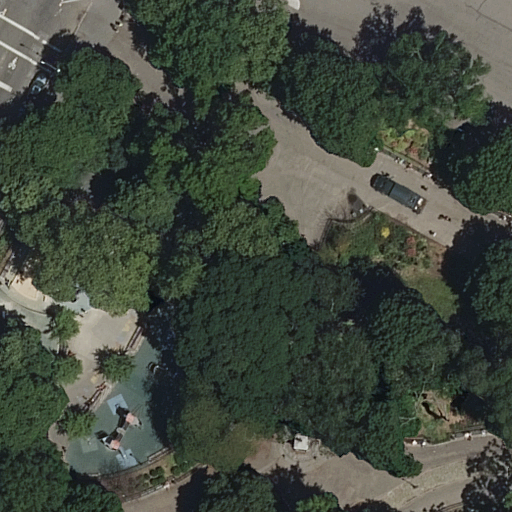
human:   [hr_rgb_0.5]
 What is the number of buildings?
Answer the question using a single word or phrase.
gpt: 0

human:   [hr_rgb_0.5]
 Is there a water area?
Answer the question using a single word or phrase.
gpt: yes

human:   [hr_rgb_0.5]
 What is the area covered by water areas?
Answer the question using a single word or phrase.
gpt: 7m2

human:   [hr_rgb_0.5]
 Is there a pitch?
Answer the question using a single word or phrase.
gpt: yes

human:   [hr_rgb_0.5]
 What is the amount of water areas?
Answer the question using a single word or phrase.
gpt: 1

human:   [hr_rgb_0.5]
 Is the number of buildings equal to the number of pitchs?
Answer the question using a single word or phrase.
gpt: no

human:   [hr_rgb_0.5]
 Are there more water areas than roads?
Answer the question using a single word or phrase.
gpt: no

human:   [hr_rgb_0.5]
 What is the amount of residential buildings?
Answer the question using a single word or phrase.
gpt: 0

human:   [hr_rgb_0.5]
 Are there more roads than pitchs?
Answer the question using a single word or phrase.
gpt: yes

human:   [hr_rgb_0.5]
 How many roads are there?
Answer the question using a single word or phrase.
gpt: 7

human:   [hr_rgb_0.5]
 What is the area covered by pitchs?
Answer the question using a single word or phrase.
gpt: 910m2

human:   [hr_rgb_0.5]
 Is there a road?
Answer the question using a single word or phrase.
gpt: yes

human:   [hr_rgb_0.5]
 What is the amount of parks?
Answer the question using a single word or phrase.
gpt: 1

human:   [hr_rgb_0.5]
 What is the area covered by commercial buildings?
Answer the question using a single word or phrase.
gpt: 0m2

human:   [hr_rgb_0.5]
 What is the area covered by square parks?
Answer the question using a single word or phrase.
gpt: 0m2

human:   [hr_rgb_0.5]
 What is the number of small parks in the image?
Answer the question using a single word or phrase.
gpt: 0

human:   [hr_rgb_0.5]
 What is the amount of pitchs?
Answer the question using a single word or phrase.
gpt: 2

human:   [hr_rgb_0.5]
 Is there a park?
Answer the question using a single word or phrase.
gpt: yes

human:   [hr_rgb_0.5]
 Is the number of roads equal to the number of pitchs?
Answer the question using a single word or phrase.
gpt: no

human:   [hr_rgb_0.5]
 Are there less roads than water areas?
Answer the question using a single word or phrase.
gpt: no

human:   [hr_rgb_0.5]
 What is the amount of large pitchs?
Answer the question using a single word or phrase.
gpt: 1

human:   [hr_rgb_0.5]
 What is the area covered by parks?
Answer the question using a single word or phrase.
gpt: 5241m2

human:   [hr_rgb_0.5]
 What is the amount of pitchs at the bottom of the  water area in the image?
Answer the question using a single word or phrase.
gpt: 0

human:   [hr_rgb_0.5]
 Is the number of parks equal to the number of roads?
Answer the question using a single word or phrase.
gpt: no

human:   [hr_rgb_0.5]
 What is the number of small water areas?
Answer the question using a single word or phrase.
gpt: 1

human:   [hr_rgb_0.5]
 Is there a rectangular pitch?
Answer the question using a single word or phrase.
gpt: yes

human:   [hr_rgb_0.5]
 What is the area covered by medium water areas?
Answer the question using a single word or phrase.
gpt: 0m2

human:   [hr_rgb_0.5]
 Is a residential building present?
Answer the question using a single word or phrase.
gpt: no

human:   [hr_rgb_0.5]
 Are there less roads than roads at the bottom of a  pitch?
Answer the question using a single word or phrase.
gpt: no

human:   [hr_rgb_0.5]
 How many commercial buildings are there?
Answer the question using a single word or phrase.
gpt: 0

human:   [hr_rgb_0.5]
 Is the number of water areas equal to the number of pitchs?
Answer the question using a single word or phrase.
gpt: no

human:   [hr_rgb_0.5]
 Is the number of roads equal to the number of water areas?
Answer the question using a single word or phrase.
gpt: no

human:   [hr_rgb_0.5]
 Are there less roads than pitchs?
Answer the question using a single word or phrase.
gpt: no

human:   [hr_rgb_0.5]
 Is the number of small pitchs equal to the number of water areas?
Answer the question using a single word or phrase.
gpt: yes

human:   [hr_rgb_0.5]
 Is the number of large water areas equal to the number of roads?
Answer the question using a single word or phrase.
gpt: no

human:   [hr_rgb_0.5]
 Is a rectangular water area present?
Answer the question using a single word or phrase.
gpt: yes

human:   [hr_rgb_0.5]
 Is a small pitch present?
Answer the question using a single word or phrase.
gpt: yes

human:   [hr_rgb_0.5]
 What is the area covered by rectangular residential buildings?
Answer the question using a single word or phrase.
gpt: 0m2

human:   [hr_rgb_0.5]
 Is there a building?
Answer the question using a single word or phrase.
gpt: no

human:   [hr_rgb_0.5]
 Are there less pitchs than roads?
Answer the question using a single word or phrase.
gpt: yes

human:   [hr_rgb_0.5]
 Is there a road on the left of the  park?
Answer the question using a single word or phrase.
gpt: yes

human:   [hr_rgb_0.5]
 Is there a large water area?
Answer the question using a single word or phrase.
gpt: no

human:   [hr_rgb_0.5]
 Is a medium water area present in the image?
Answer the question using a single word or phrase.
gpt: no

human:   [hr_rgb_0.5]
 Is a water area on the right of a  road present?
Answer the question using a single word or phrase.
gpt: yes

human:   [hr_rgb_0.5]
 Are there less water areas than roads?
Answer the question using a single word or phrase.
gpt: yes

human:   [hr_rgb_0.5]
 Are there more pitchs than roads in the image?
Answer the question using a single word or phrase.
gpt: no

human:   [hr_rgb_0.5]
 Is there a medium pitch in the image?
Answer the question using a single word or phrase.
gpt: no

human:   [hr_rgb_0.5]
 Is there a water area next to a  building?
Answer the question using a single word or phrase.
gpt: no

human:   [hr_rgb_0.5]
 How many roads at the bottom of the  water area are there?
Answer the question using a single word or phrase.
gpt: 2

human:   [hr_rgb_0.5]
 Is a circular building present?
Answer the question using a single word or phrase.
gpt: no

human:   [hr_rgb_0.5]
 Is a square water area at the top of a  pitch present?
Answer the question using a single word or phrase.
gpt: no

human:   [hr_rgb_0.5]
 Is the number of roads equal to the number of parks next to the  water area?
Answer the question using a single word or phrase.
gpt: no

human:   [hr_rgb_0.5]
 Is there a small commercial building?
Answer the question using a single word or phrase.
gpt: no

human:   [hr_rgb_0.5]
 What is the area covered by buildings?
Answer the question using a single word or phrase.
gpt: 0m2

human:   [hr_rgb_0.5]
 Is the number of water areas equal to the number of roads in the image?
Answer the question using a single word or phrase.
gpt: no

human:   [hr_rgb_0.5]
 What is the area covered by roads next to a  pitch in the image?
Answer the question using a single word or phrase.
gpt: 0m2

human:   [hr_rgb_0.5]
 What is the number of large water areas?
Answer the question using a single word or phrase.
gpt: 0

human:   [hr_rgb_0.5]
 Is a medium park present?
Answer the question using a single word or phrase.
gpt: no

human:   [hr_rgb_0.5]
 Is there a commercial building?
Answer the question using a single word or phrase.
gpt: no

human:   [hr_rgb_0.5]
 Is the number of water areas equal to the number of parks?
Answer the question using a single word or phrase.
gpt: yes

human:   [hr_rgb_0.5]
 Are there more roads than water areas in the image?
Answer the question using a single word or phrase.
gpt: yes

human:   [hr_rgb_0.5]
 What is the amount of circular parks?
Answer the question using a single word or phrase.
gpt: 0

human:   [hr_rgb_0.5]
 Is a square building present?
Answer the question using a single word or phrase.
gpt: no

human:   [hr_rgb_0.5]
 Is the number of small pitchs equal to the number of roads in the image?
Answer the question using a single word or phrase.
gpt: no